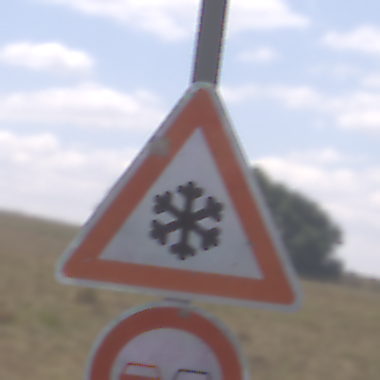
Verkehrszeichen: SchneeOderEisglaette
Zusatzzeichen unten: Ueberholverbot
Umgebung: Outdoor, Nature
Tageszeit: Midday
Wetter: PartlyCloudy
Licht: Natural
Jahreszeit: NotSpecified
Kontrast: HighContrast